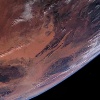
Label: land